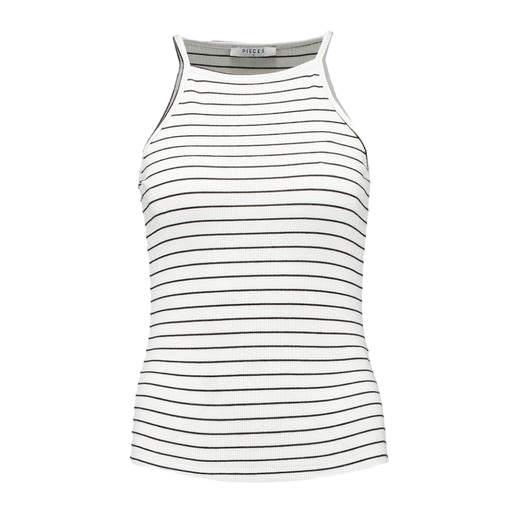
white striped tank top, striped tank top, black and white striped tank top, white background